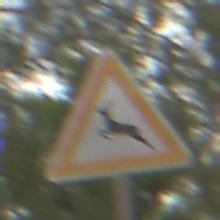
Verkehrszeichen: WildwechselRechts
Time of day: MorningAfternoon
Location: Outdoor (Urban)
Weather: Overcast
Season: NotSpecified
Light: Natural